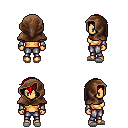
a pixel art fantasy rpg character, female body template, human, tanned skin, steel arm armor, metal pants, red short bangs hairstyle, cloth hood, white slippers, four views (front, back, left, right), 2x2 character sprite sheet, small pixel art, hard edges, no anti-aliasing